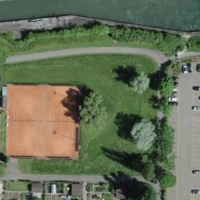
EUNIS habitat code: 53
Species observed at this site:
Prunus spinosa
Daucus carota
Jacobaea vulgaris
Erithacus rubecula
Acanthus mollis